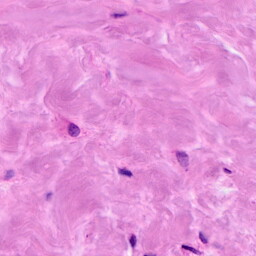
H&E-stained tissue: Breast